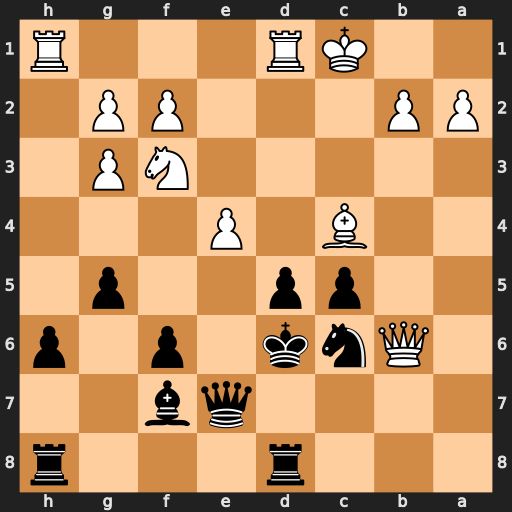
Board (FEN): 3r3r/4qb2/1Qnk1p1p/2pp2p1/2B1P3/5NP1/PP3PP1/2KR3R
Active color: b
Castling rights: -
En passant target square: -
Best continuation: Rb8 e5+ fxe5